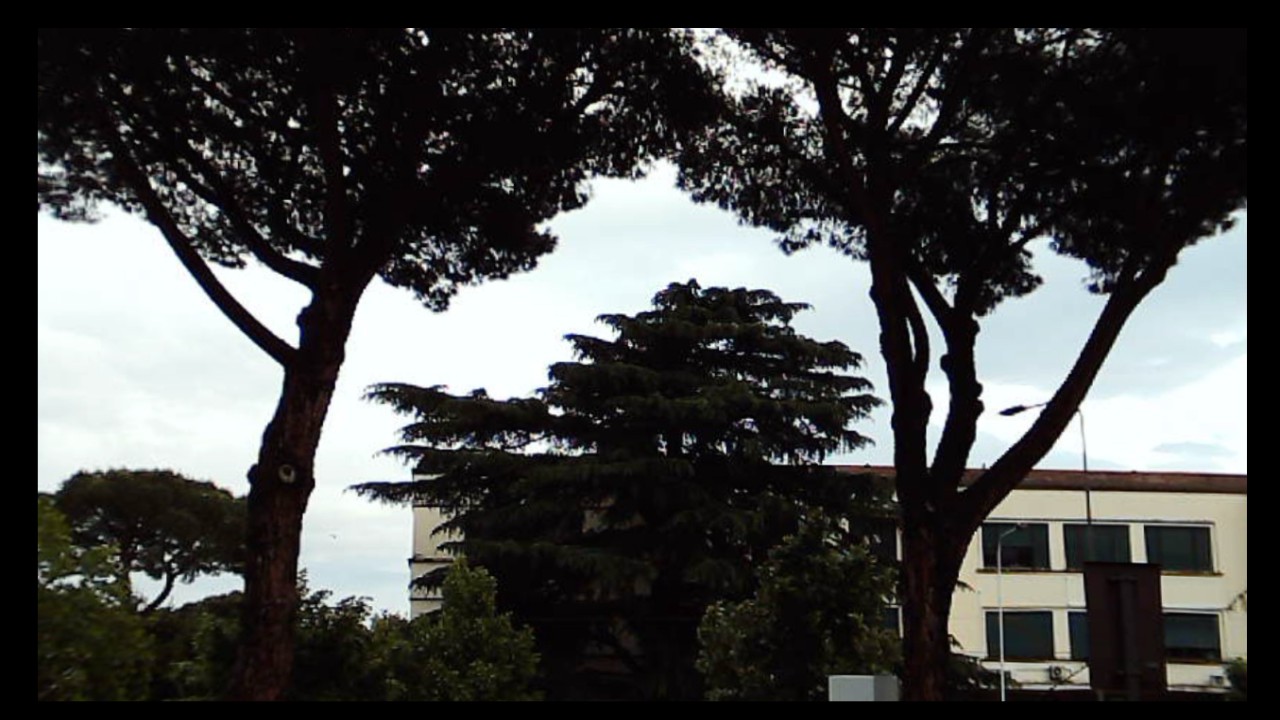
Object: DarwinFPV cineape20